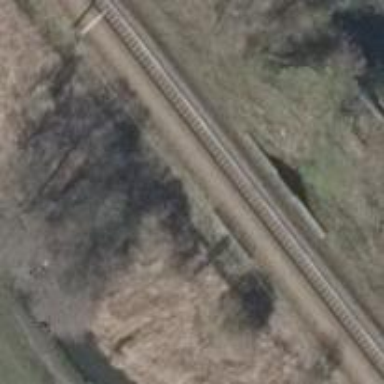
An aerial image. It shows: Bridge with electrified railway tracks featuring contact line.